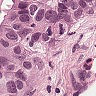
Metastatic tissue present: yes